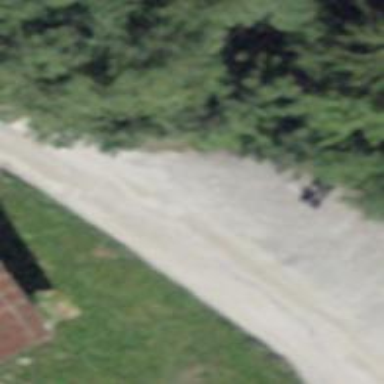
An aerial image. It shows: Gravel road in residential area.